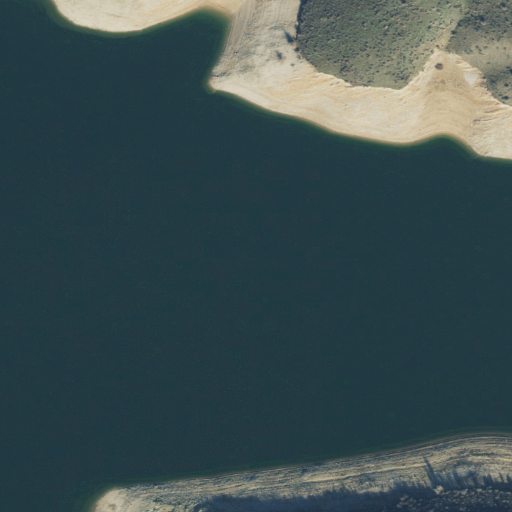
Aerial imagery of valley in Utah named Dixie Hollow containing open water, shrub, barren land, grassland, and herbaceous wetlands